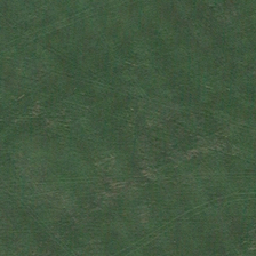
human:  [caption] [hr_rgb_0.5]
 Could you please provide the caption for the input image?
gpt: You can see the pasture with dark green and bright green stripes.

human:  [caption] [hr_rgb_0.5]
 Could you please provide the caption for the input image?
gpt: Green grass has dark stripes with light stripes.

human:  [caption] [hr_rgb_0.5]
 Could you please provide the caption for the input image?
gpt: some irregular stripes in the meadow is like the tracks .

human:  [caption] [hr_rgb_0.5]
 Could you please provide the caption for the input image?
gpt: The green meadow has dark stripes with light.

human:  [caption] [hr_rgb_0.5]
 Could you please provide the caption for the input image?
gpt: You can see the grass with dark green and light green stripes.